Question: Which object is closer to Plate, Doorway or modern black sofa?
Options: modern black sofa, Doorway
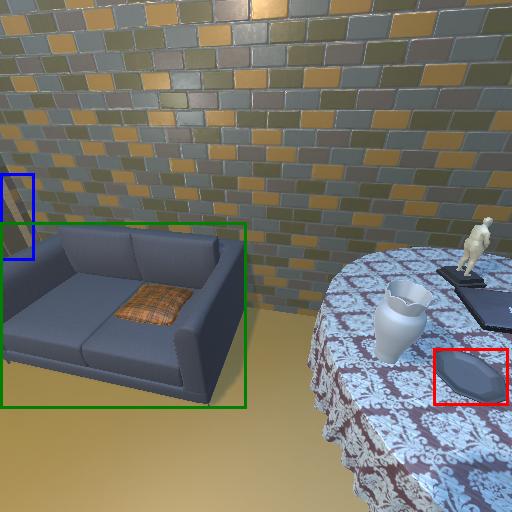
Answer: modern black sofa